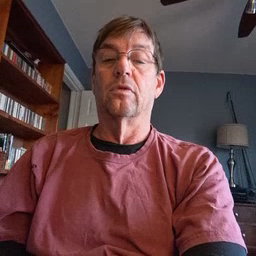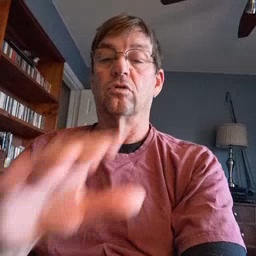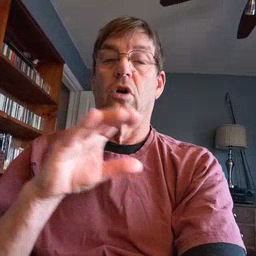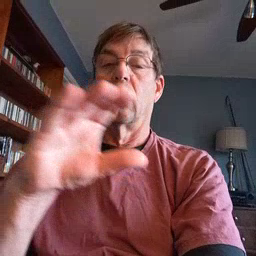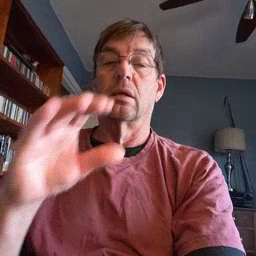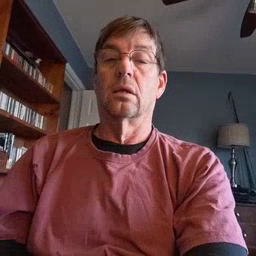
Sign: chocolate